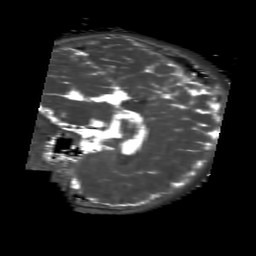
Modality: T2map
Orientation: sagittal
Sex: male
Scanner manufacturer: siemens
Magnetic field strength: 3 T
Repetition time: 4 s